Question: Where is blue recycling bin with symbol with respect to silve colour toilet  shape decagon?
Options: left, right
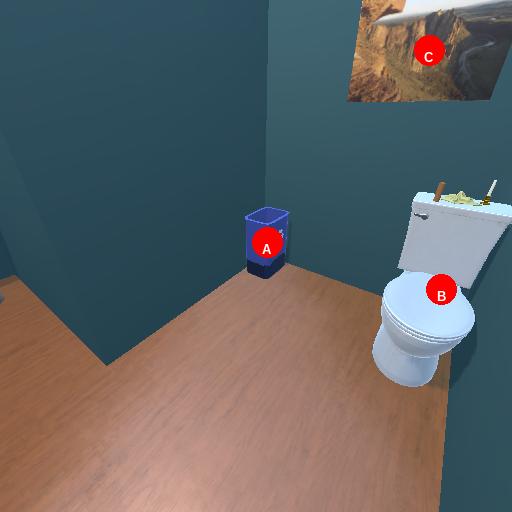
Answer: left